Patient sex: F
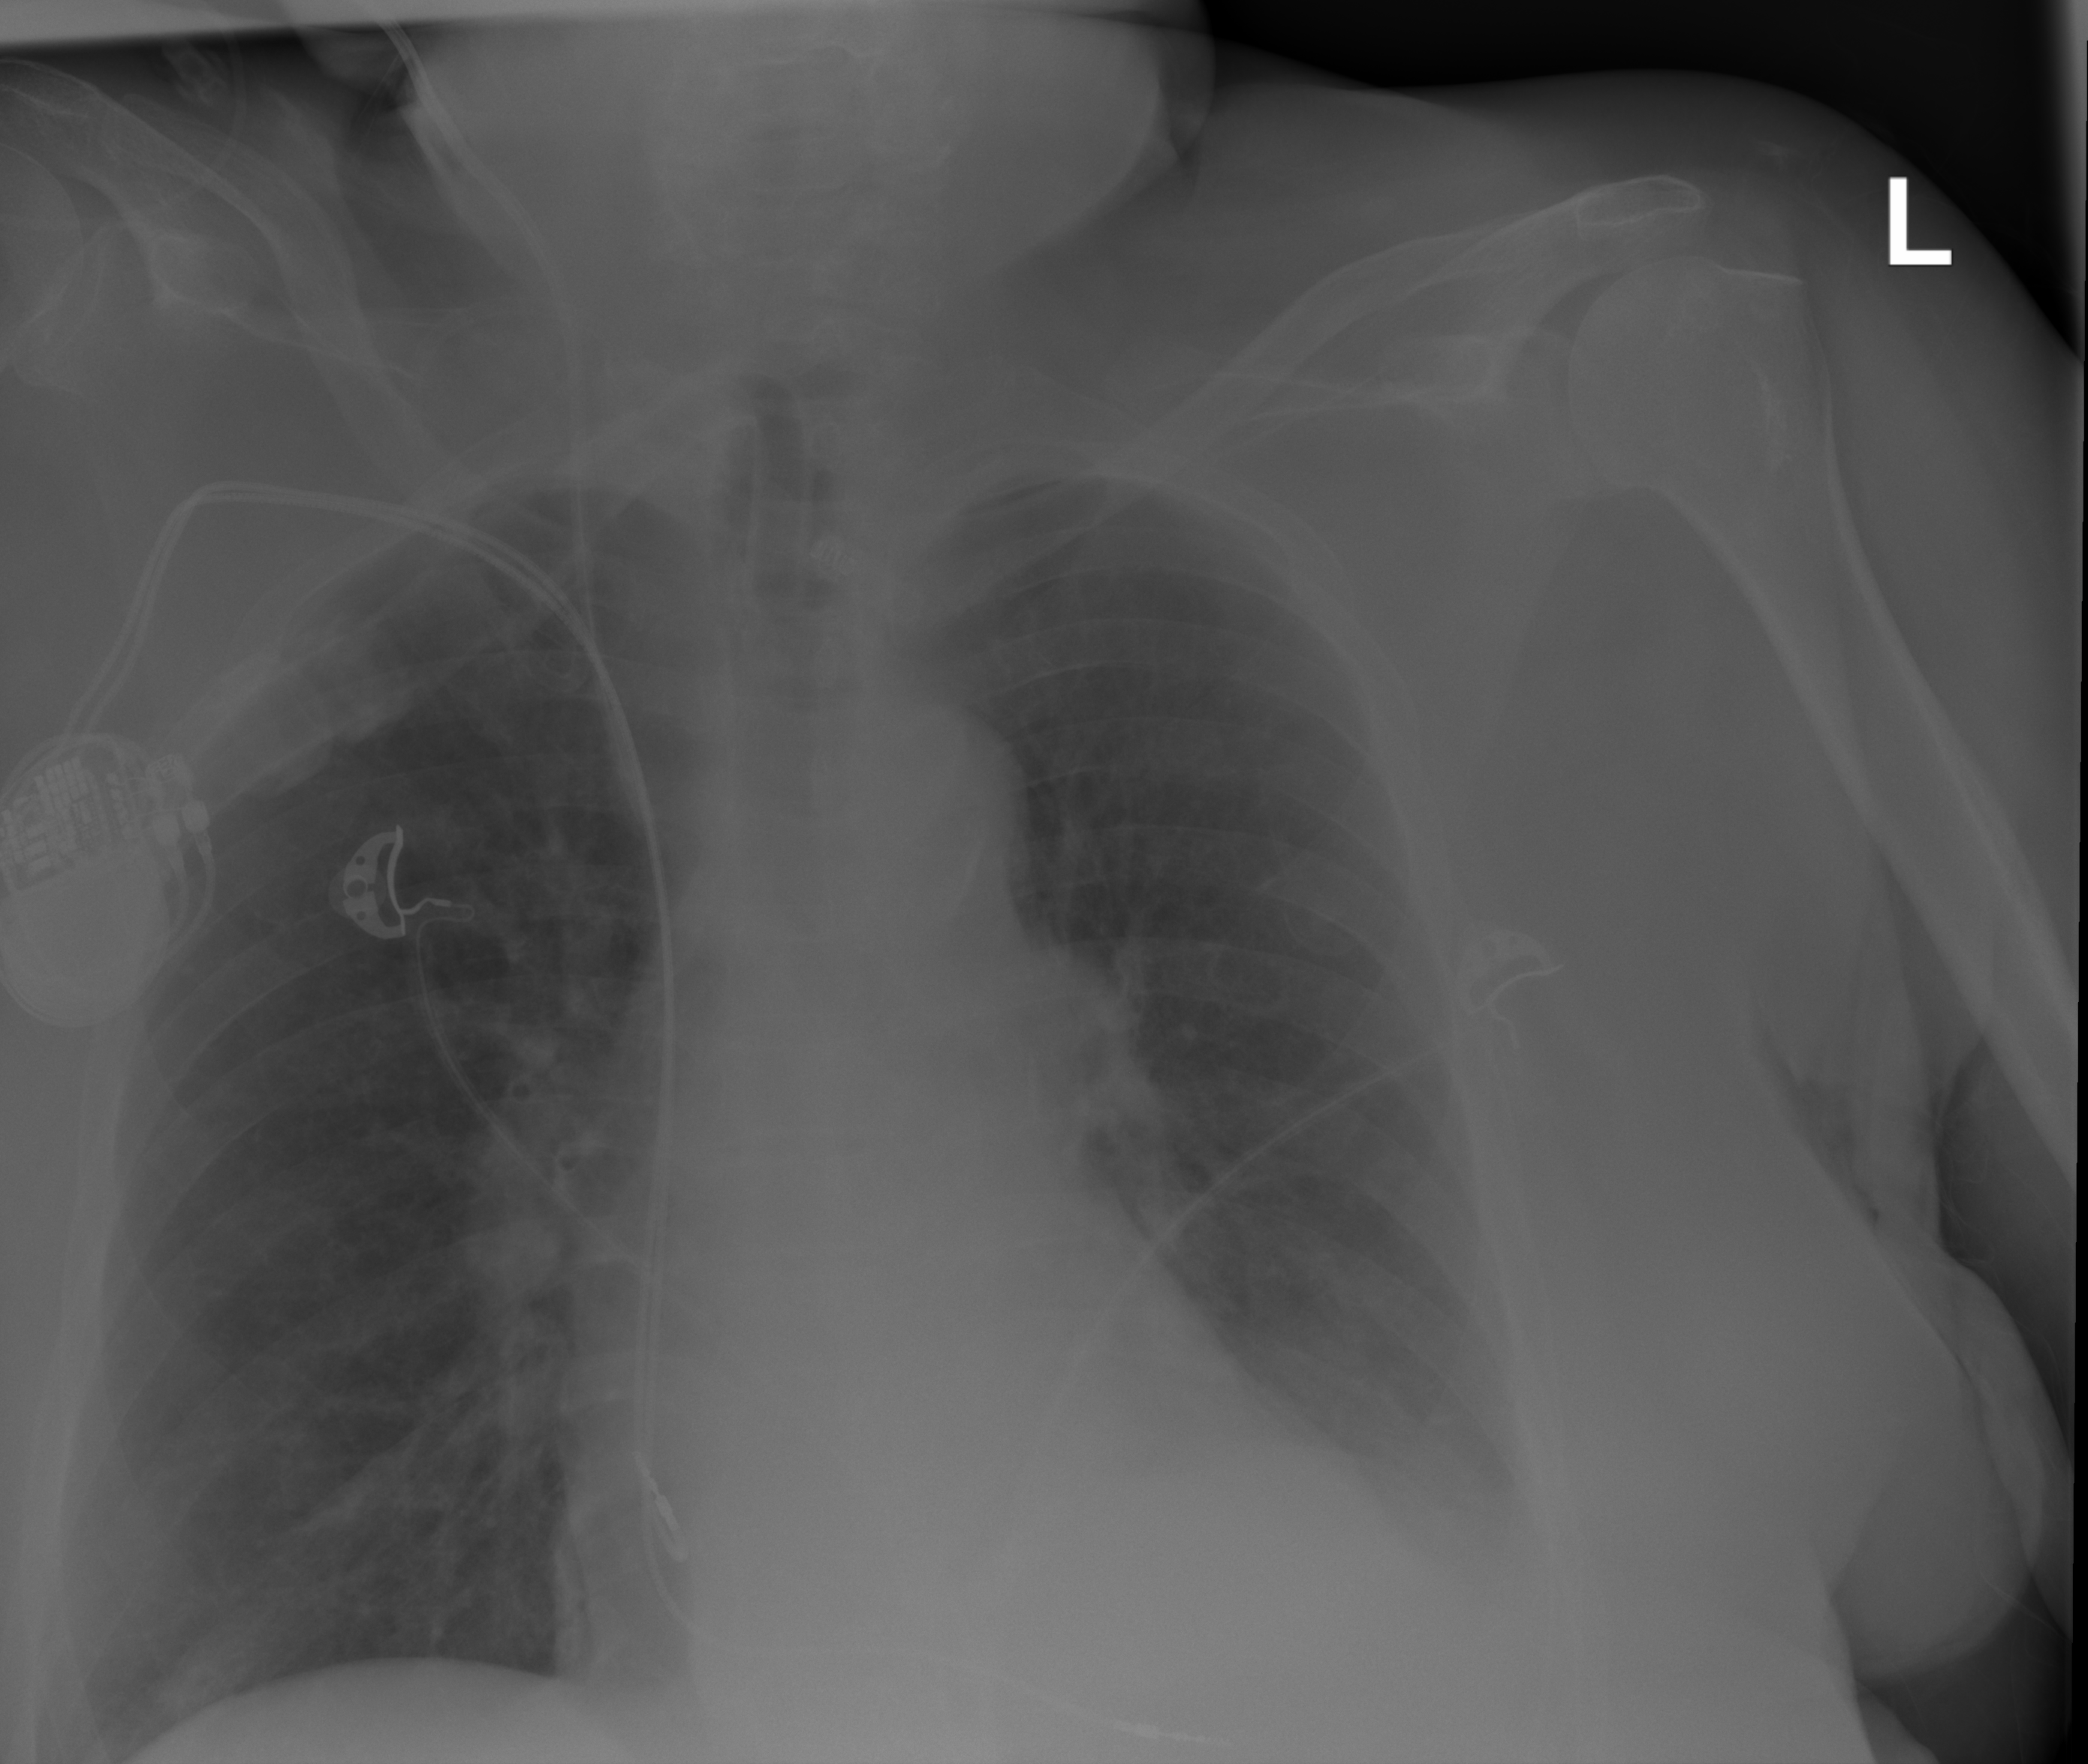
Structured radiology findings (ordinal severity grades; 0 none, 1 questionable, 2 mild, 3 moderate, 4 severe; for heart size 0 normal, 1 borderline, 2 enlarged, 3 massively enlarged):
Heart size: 0
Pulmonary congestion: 0
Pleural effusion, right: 0
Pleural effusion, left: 2
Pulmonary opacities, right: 0
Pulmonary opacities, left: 0
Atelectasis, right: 0
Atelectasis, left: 2